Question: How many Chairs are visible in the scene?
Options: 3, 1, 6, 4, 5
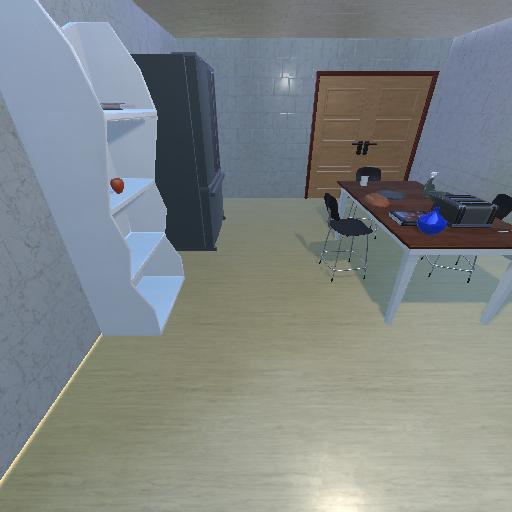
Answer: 3